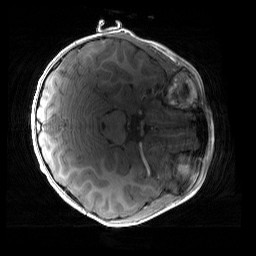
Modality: T1w
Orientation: axial
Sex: male
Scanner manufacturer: siemens
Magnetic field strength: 3 T
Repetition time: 1.9 s
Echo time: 0.00243 s